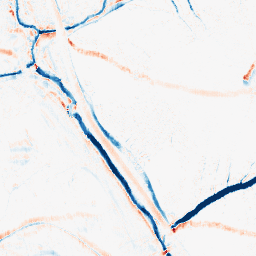
Category: morphological
Decomposition family: morphological_ellipse
Decomposition parameters: operation: average
width: 10
height: 5
Upsampling method: edge_directed
Upsampling parameters: scale: 4
Upsampling scale: 4